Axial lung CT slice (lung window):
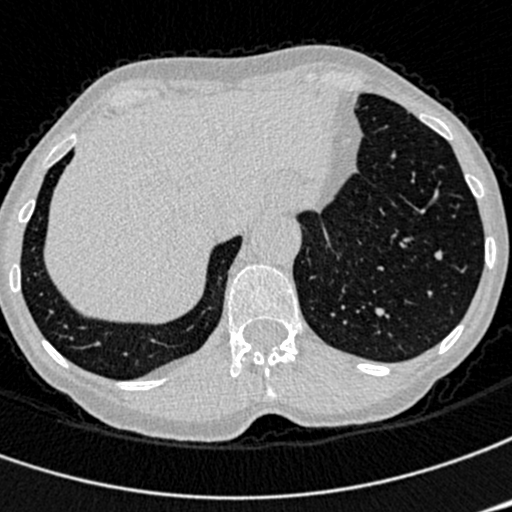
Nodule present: no